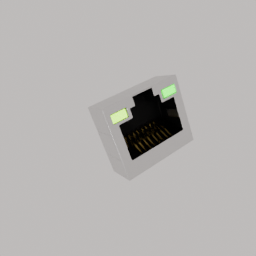
Label: electronics